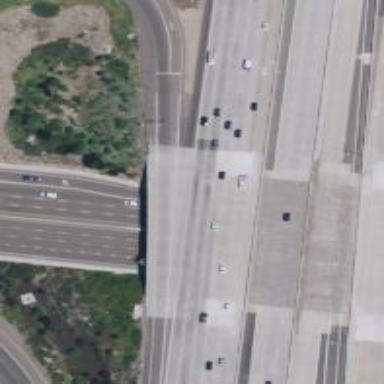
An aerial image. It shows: Motorway.